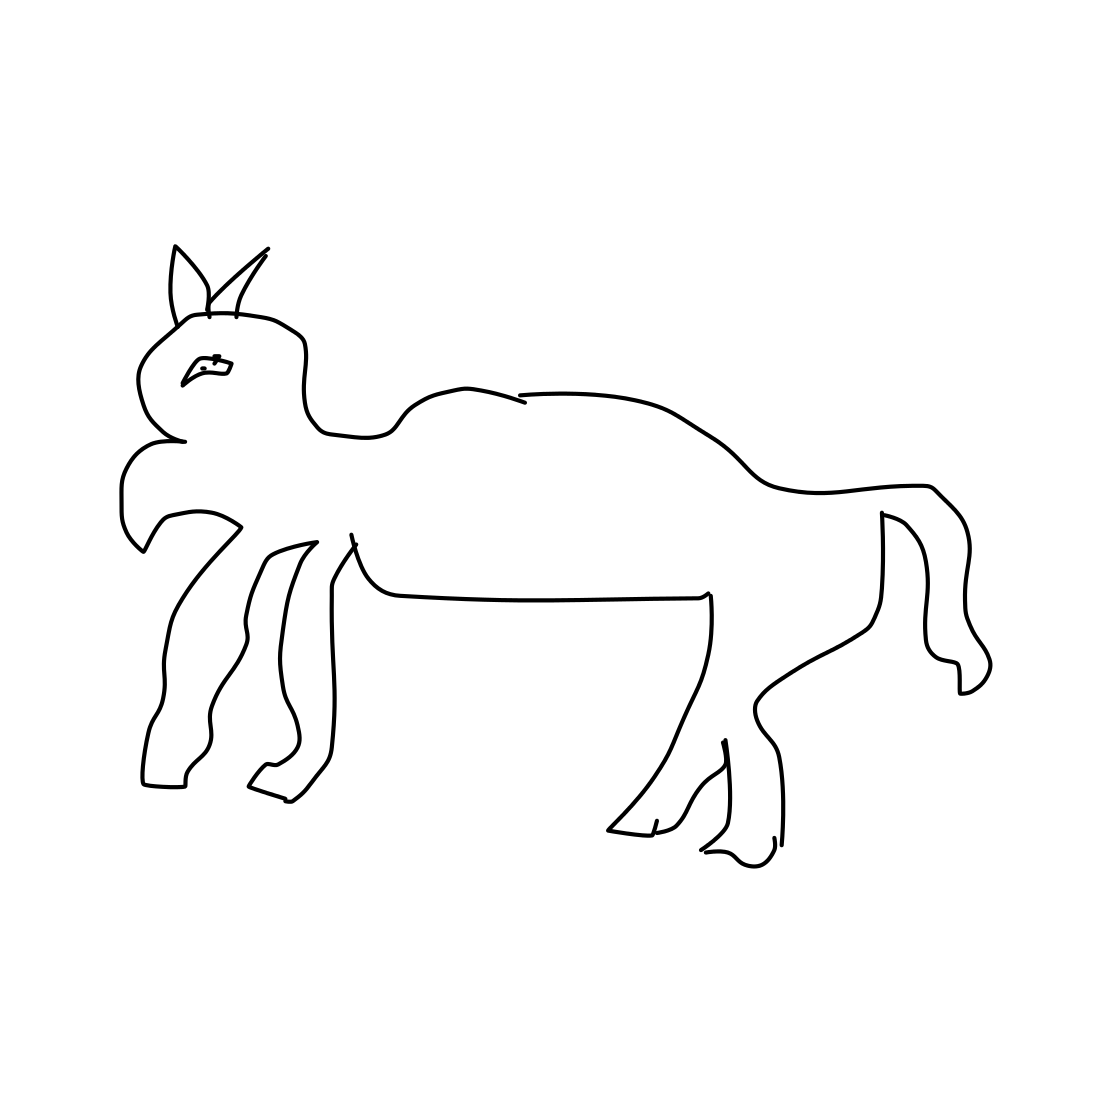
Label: cow